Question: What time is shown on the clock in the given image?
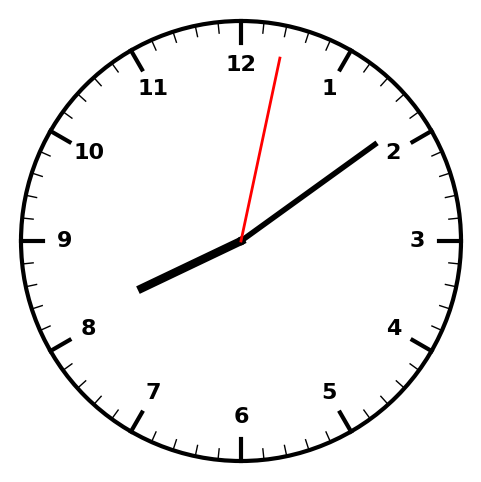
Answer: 08:09:02